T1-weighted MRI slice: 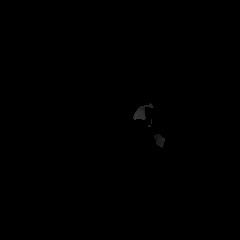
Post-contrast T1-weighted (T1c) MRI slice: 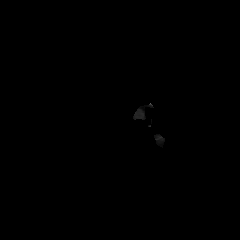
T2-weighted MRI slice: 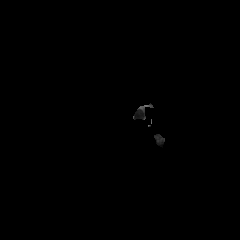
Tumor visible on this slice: no